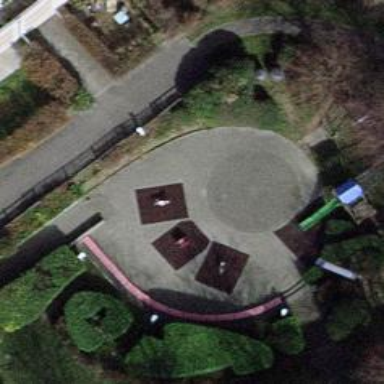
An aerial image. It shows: Playground area for leisure land.